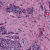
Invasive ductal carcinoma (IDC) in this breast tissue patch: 1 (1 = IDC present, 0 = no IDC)